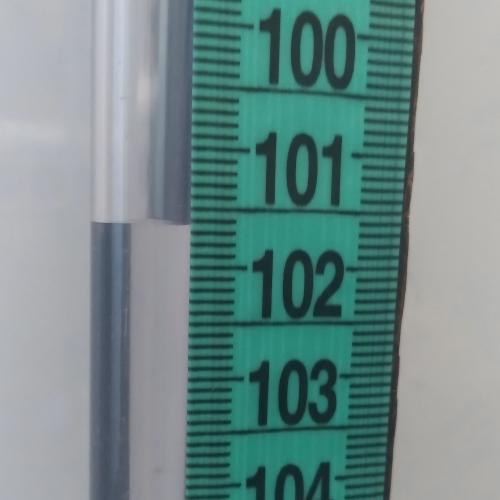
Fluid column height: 101.6 cm